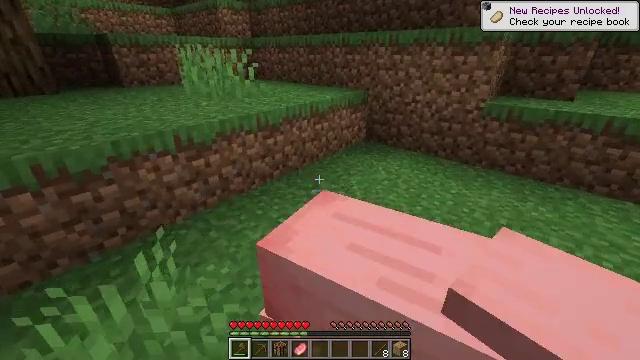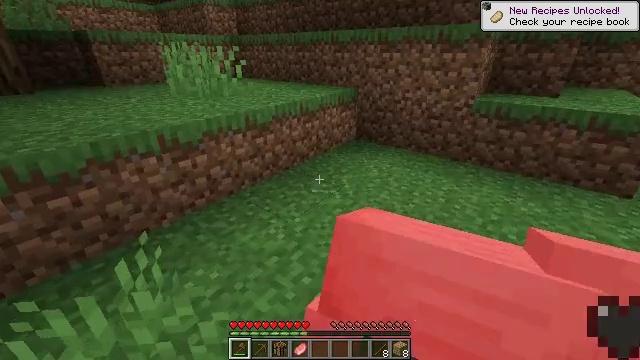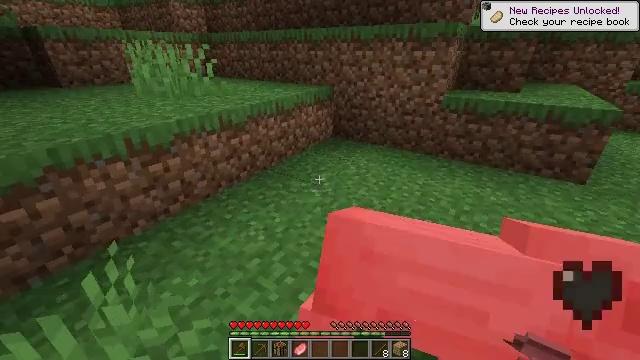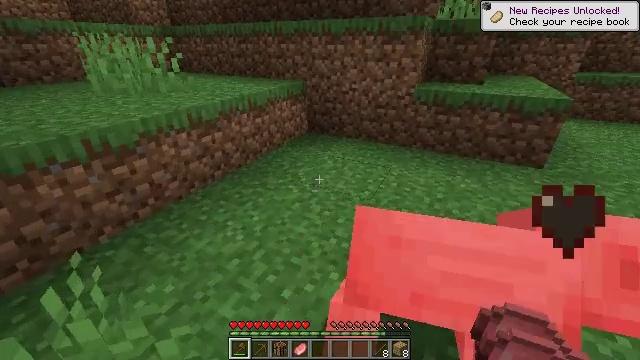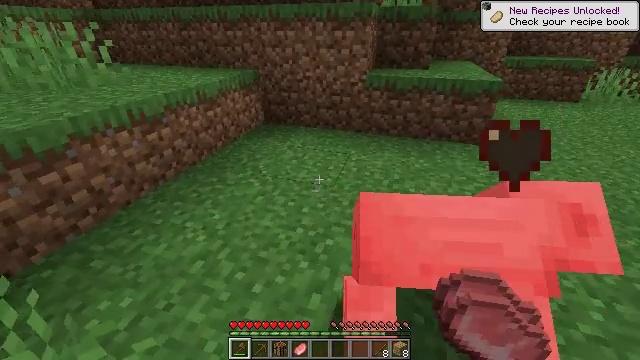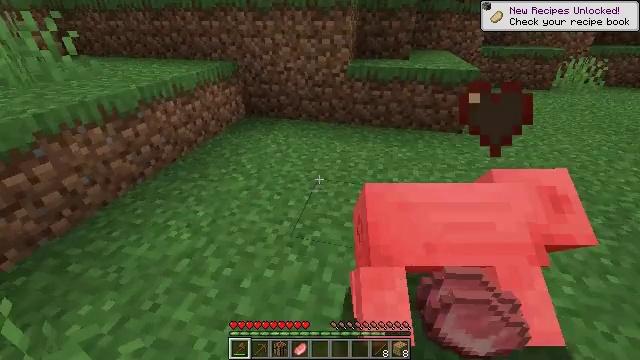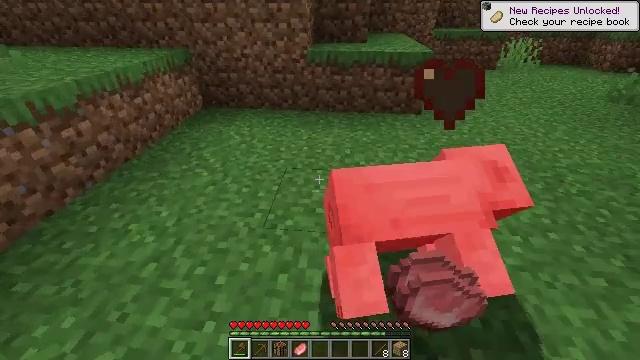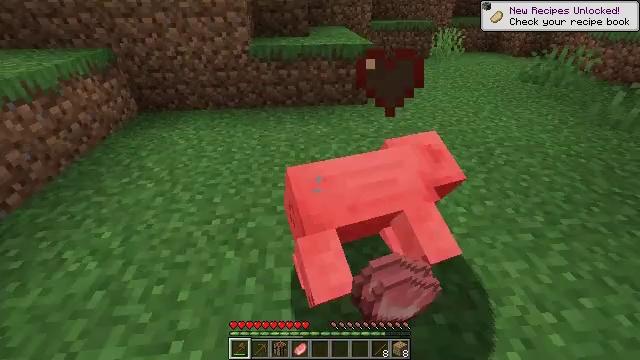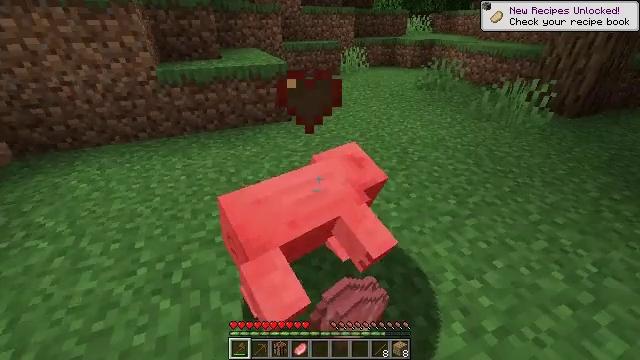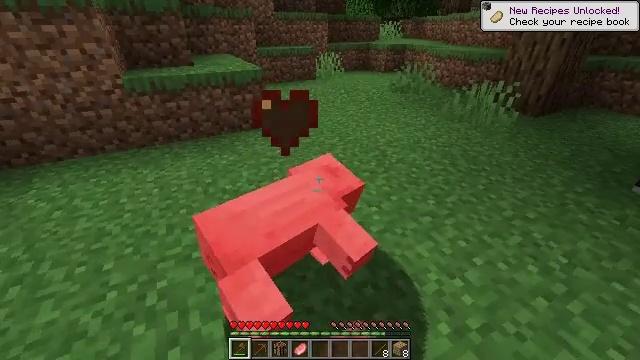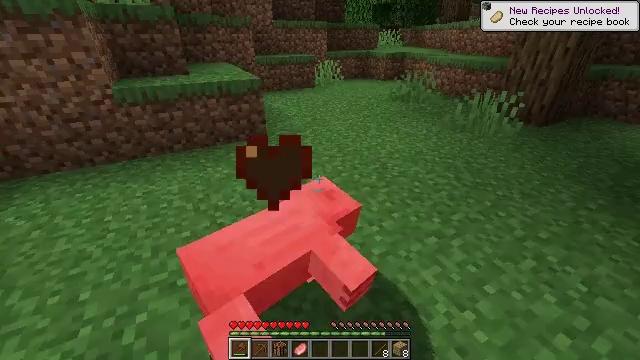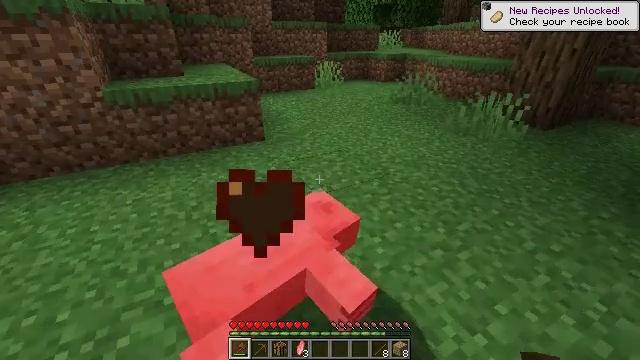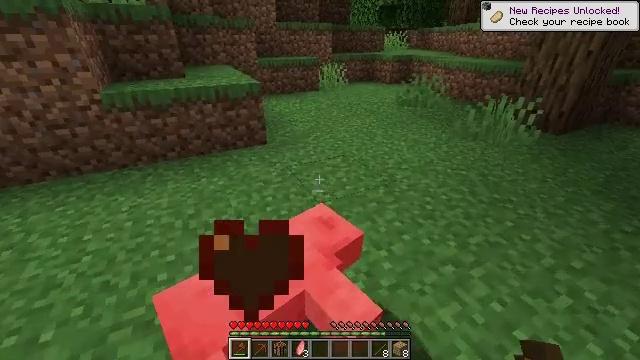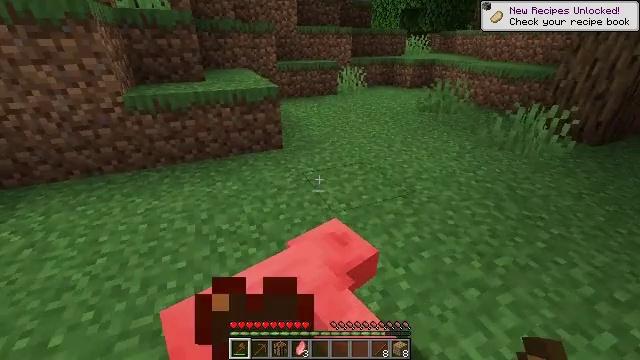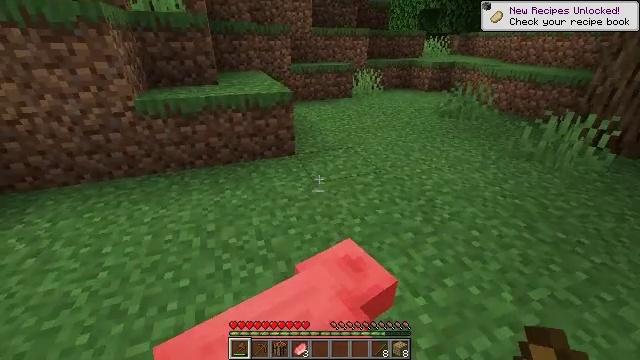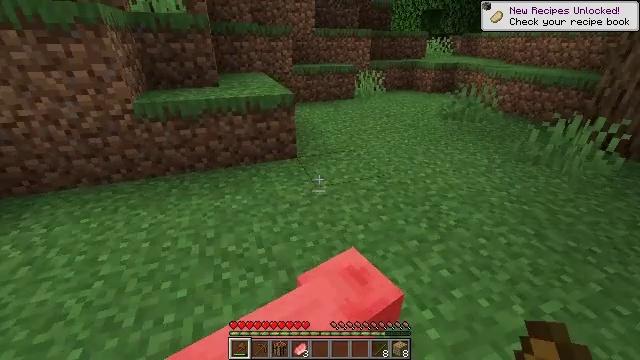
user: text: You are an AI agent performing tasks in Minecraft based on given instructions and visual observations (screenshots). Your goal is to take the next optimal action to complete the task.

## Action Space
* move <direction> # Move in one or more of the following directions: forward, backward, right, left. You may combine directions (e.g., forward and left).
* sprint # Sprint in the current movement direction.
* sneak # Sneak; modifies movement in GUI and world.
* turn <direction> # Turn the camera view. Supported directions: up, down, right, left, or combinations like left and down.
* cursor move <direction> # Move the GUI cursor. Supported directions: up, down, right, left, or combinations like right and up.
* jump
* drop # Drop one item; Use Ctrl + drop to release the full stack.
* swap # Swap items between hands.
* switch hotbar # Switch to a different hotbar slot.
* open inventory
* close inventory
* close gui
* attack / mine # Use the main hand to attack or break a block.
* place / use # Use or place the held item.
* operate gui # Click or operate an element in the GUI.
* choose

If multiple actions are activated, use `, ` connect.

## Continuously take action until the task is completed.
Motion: motion action
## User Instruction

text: Pick up the poppy from the field.
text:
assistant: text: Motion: turn right
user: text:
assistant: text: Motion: turn right
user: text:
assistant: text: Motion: turn right and down
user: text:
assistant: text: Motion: turn right and down
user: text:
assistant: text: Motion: turn right and down
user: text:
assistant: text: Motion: turn right and down
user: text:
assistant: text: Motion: turn right and down
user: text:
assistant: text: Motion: turn right and up
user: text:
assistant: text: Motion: move forward, turn right
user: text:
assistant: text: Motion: move forward, turn up
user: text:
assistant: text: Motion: move forward
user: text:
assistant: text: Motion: move forward
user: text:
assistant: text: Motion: move forward, turn left
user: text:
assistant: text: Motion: move forward, turn left
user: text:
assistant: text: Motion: move forward
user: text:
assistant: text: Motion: move forward
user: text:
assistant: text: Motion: move forward, turn up
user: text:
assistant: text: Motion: turn right and up
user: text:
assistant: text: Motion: turn right and up
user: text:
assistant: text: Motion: move forward
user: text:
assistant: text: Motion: move forward and move left
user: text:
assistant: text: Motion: move forward and move left
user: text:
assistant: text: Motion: move forward and move left
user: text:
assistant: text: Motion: move forward and move left
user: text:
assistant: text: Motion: move forward and move left
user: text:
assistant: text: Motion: move forward and move left
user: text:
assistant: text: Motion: move forward and move left
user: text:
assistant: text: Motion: move forward
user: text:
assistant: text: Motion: move forward
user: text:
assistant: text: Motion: move forward